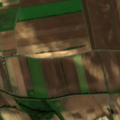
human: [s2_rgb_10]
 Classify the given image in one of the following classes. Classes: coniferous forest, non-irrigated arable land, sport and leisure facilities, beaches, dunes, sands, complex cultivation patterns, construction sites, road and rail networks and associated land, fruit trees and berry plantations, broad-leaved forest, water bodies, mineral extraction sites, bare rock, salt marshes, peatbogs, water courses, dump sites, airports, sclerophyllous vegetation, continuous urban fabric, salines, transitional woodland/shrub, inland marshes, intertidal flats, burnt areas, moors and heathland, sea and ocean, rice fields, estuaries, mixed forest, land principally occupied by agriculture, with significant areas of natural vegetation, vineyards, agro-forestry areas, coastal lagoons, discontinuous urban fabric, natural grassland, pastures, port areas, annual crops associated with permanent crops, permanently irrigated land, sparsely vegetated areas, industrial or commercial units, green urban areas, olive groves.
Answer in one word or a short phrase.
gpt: non-irrigated arable land, land principally occupied by agriculture, with significant areas of natural vegetation